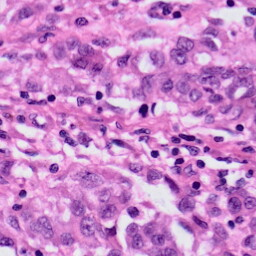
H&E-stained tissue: Skin